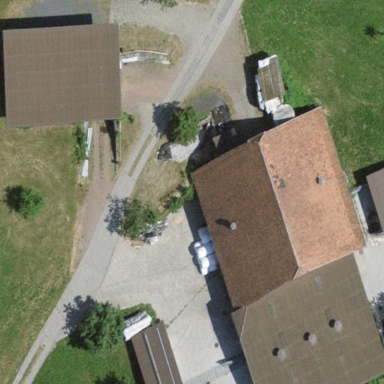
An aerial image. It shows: Farmyard area.